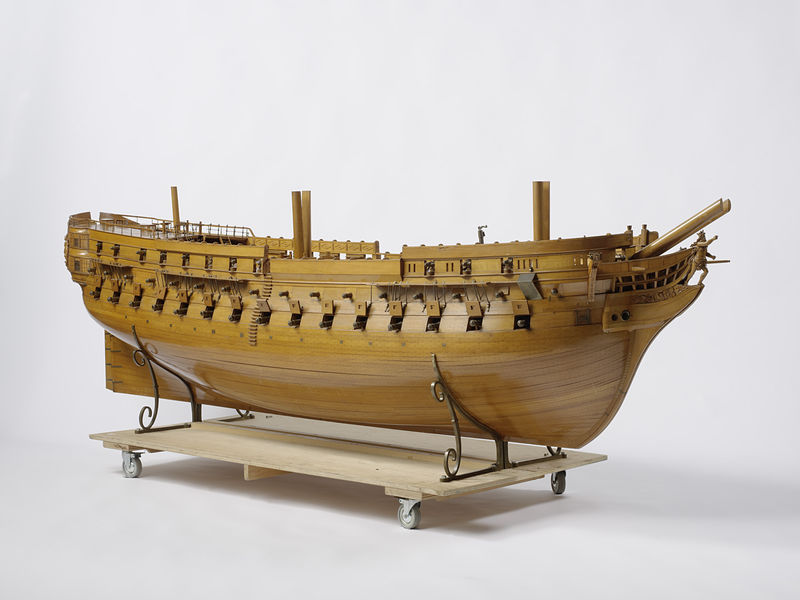
Titel: Model van het linieschip Neptunus van 84 stukken
Künstler: M. van Sprinkhuizen
Standort: Amsterdam
Institution: Rijksmuseum
Schlagwörter: bois, orange, voilier, canons, bateau, canon, naval, pirate, jouet, boat, en bois